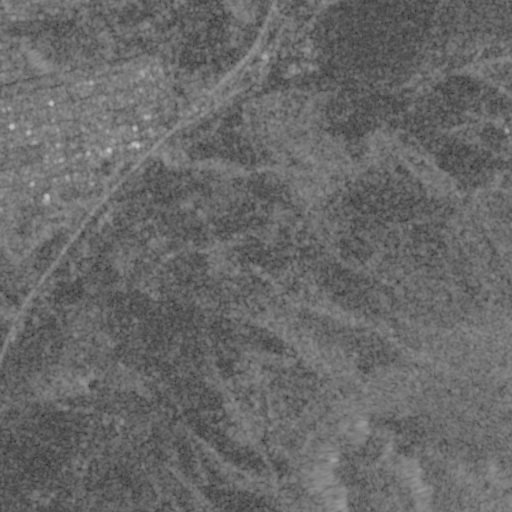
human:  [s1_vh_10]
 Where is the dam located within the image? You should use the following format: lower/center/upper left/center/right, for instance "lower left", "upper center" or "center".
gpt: The dam is located in the center left of the image.
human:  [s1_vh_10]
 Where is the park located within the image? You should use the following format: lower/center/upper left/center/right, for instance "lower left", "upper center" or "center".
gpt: The park is located in the upper left of the image.
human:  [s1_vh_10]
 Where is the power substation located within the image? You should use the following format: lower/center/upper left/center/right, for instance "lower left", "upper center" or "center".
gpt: The power substation is located in the lower left of the image.
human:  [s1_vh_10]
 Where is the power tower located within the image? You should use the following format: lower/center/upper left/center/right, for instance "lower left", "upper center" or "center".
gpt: The power tower is located in the lower left of the image.
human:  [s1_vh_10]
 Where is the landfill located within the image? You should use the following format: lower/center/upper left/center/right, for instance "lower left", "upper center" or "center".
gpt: There is no landfill in the image.

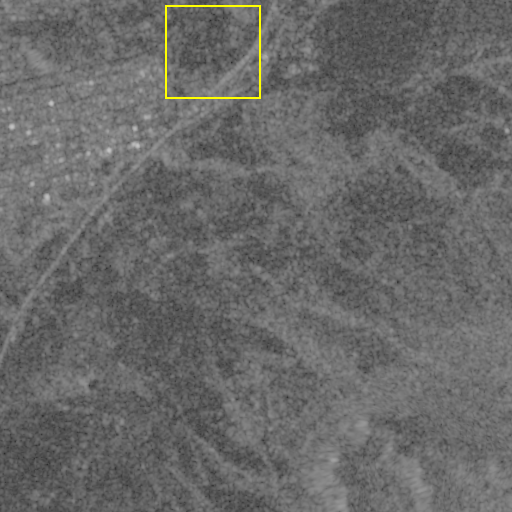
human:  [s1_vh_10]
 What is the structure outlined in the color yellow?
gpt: The structure outlined in yellow is a park.
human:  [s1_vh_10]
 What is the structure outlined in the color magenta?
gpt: There is no magenta outline.